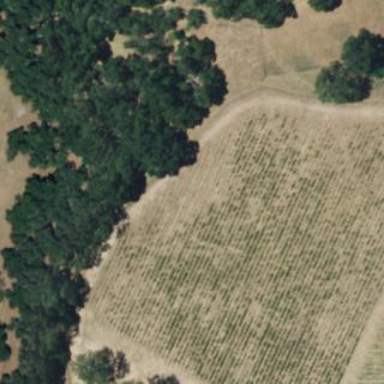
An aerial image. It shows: Vineyard.